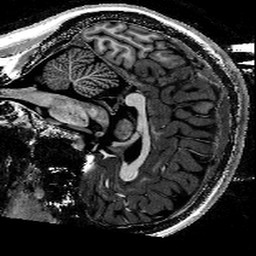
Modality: T1w
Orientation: sagittal
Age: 21
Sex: female
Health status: healthy
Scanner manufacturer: siemens
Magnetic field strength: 9.4 T
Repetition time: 6 s
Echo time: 0.003 s